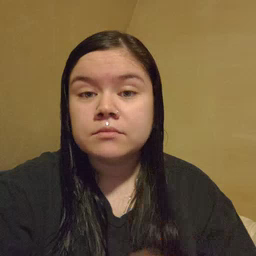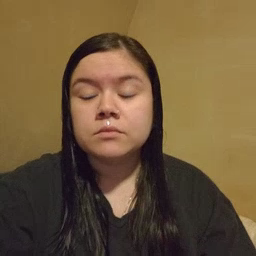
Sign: yourself